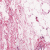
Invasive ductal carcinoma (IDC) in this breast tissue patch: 0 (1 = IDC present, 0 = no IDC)